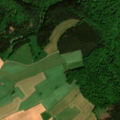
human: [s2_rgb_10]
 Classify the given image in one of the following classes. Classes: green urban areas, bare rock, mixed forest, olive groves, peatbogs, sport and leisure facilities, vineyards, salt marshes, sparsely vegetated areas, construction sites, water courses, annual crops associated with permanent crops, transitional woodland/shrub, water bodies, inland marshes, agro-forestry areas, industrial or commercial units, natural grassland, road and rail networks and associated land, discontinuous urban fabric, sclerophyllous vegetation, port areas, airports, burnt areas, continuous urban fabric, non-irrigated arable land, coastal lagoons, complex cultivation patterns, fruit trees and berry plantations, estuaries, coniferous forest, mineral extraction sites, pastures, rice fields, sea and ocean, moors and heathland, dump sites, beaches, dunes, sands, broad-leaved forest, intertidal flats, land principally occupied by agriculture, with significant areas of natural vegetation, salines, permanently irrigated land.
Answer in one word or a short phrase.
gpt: non-irrigated arable land, pastures, broad-leaved forest, coniferous forest